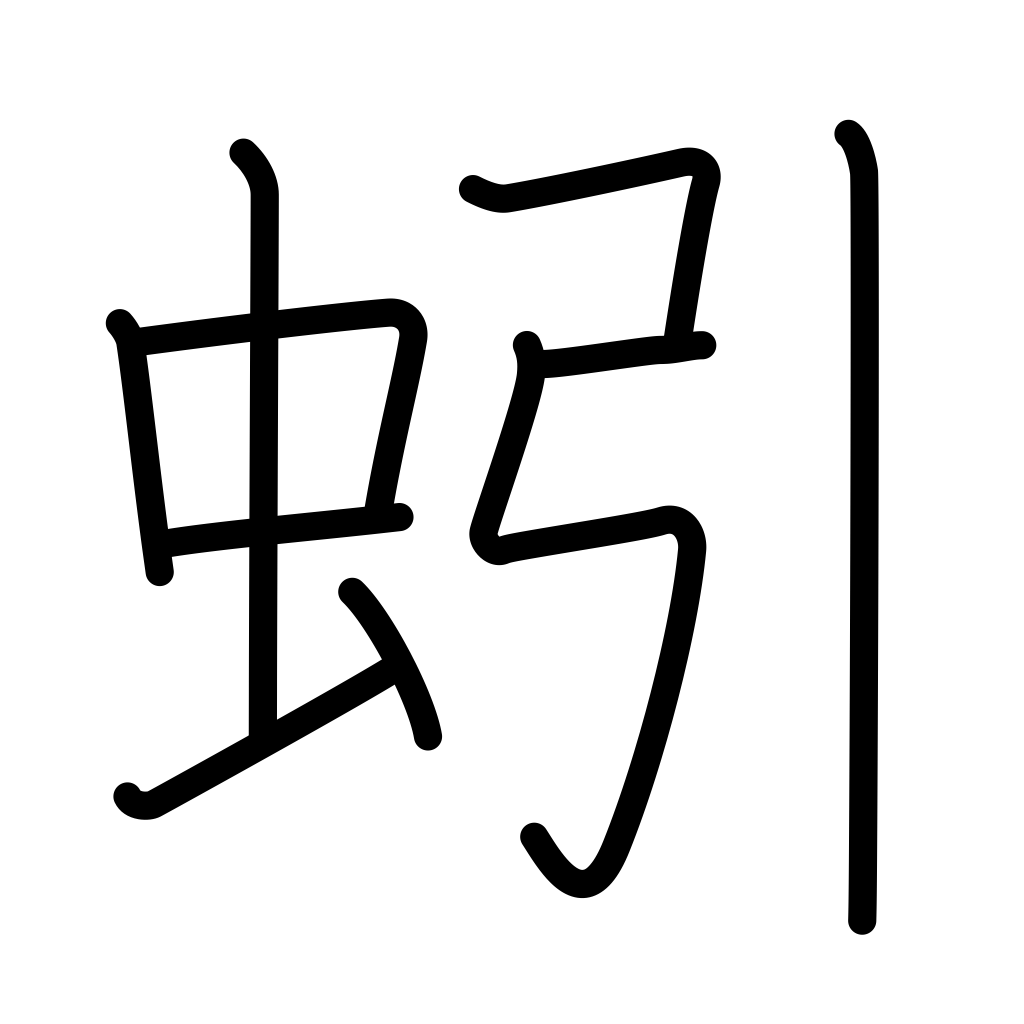
Meaning: earthworm